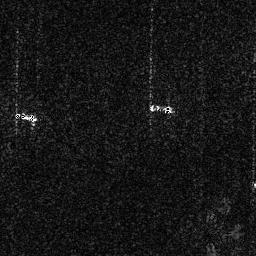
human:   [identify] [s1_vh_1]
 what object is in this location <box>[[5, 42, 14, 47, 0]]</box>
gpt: <ref>1 small ship at the left</ref>

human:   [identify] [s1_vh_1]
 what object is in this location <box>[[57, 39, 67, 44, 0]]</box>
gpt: <ref>1 small ship at the center</ref>